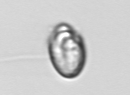
Label: Amphidinium